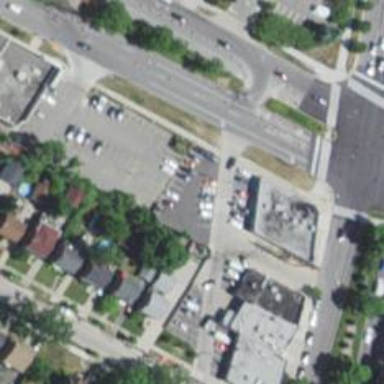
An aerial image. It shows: Alleyway designated as service road.